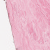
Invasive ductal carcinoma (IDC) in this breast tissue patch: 0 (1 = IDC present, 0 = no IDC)